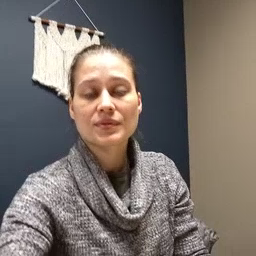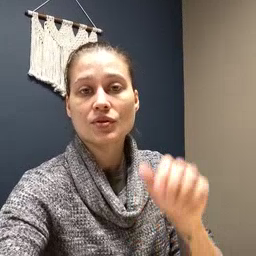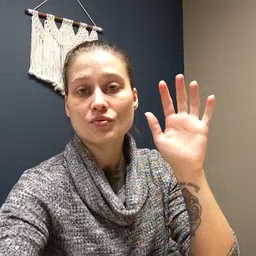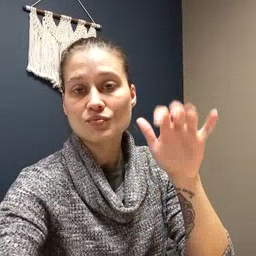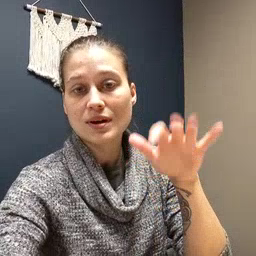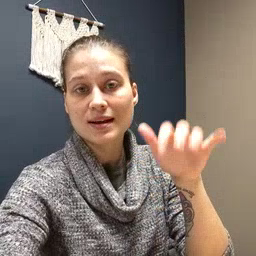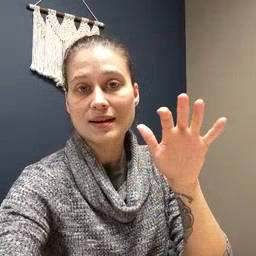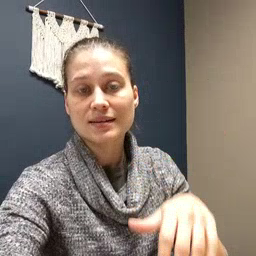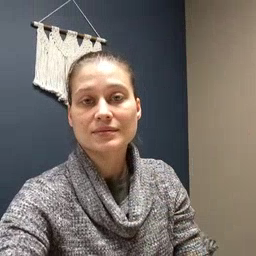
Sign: rain